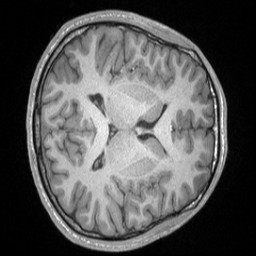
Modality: T1w
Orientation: axial